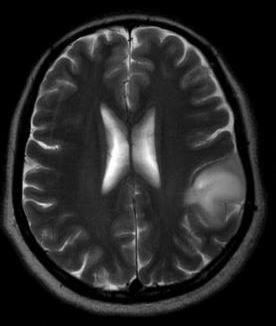
Label: notumor